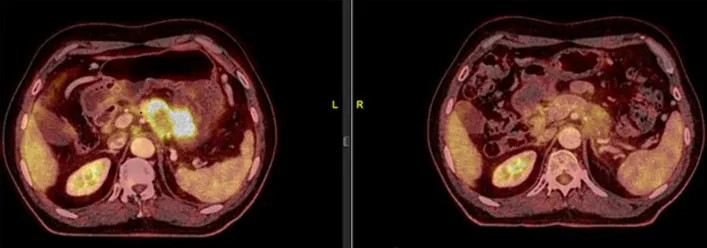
On 23 May 2019, the patient was started on 240 mg of nivolumab every 14 days. As the patient tolerated the treatment well, from the fourth cycle onwards, a 1 mg/kg dose of ipilimumab was added every 21 days. A significant partial response was observed in the PET-CT scan performed on 19 August 2019, after 6 cycles of nivolumab and 2 cycles of ipilimumab.
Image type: radiology (pet)